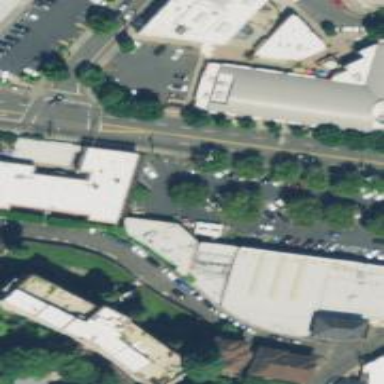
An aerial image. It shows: Supermarket.